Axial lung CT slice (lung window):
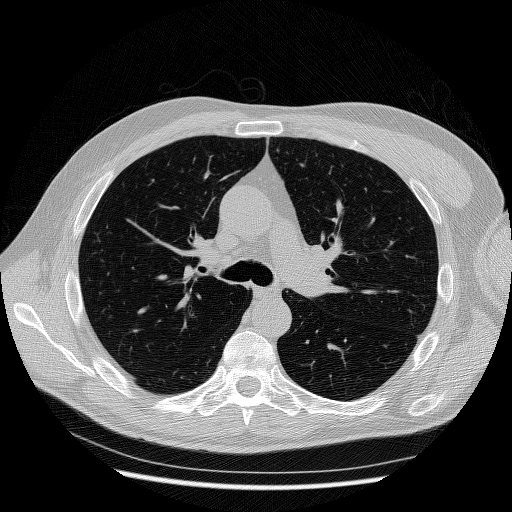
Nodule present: no